Question: I'm trying to get the user data through IAuthSession after a doing an authentication with facebook, when I try get the user with which returns AuthUserSession (implements IAuthSession) I get a partial subset of data like the following:

I'm trying to use it in a service method
'''
[ClientCanSwapTemplates]
[DefaultView("dashboard")]
public DashboardResponse Get(FacebookRequest userRequest)
{
var user1 = Request.GetSession(true);
return new DashboardResponse();
}
'''
I've added the auth providers my apphost as follows:
'''
Plugins.Add(new AuthFeature(() => new AuthUserSession(), new IAuthProvider[] {
new FacebookAuthProvider(appSettings),
new TwitterAuthProvider(appSettings),
new BasicAuthProvider(appSettings),
new GoogleOpenIdOAuthProvider(appSettings),
new LinkedInAuthProvider(appSettings),
new CredentialsAuthProvider()
}));
'''
As far as I know the <URL> should fill the IAuthSession with the following information:
'''
userSession.FacebookUserId = tokens.UserId ?? userSession.FacebookUserId;
userSession.FacebookUserName = tokens.UserName ?? userSession.FacebookUserName;
userSession.DisplayName = tokens.DisplayName ?? userSession.DisplayName;
userSession.FirstName = tokens.FirstName ?? userSession.FirstName;
userSession.LastName = tokens.LastName ?? userSession.LastName;
userSession.PrimaryEmail = tokens.Email ?? userSession.PrimaryEmail ?? userSession.Email;
'''
what step am I missing?
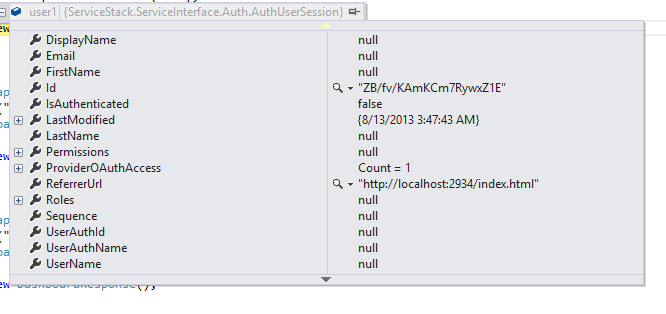
Answer: I was in a similar situation like this <URL> based the answer I decided to try that out, and It worked.
the only difference is that I'm using simple injector and you have to consider to register that dependency as <URL> the easier way for me to register it was this:
'''
simpleInjectorContainer.RegisterSingle<ICacheClient>(()=>new MemoryCacheClient());
'''